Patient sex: M
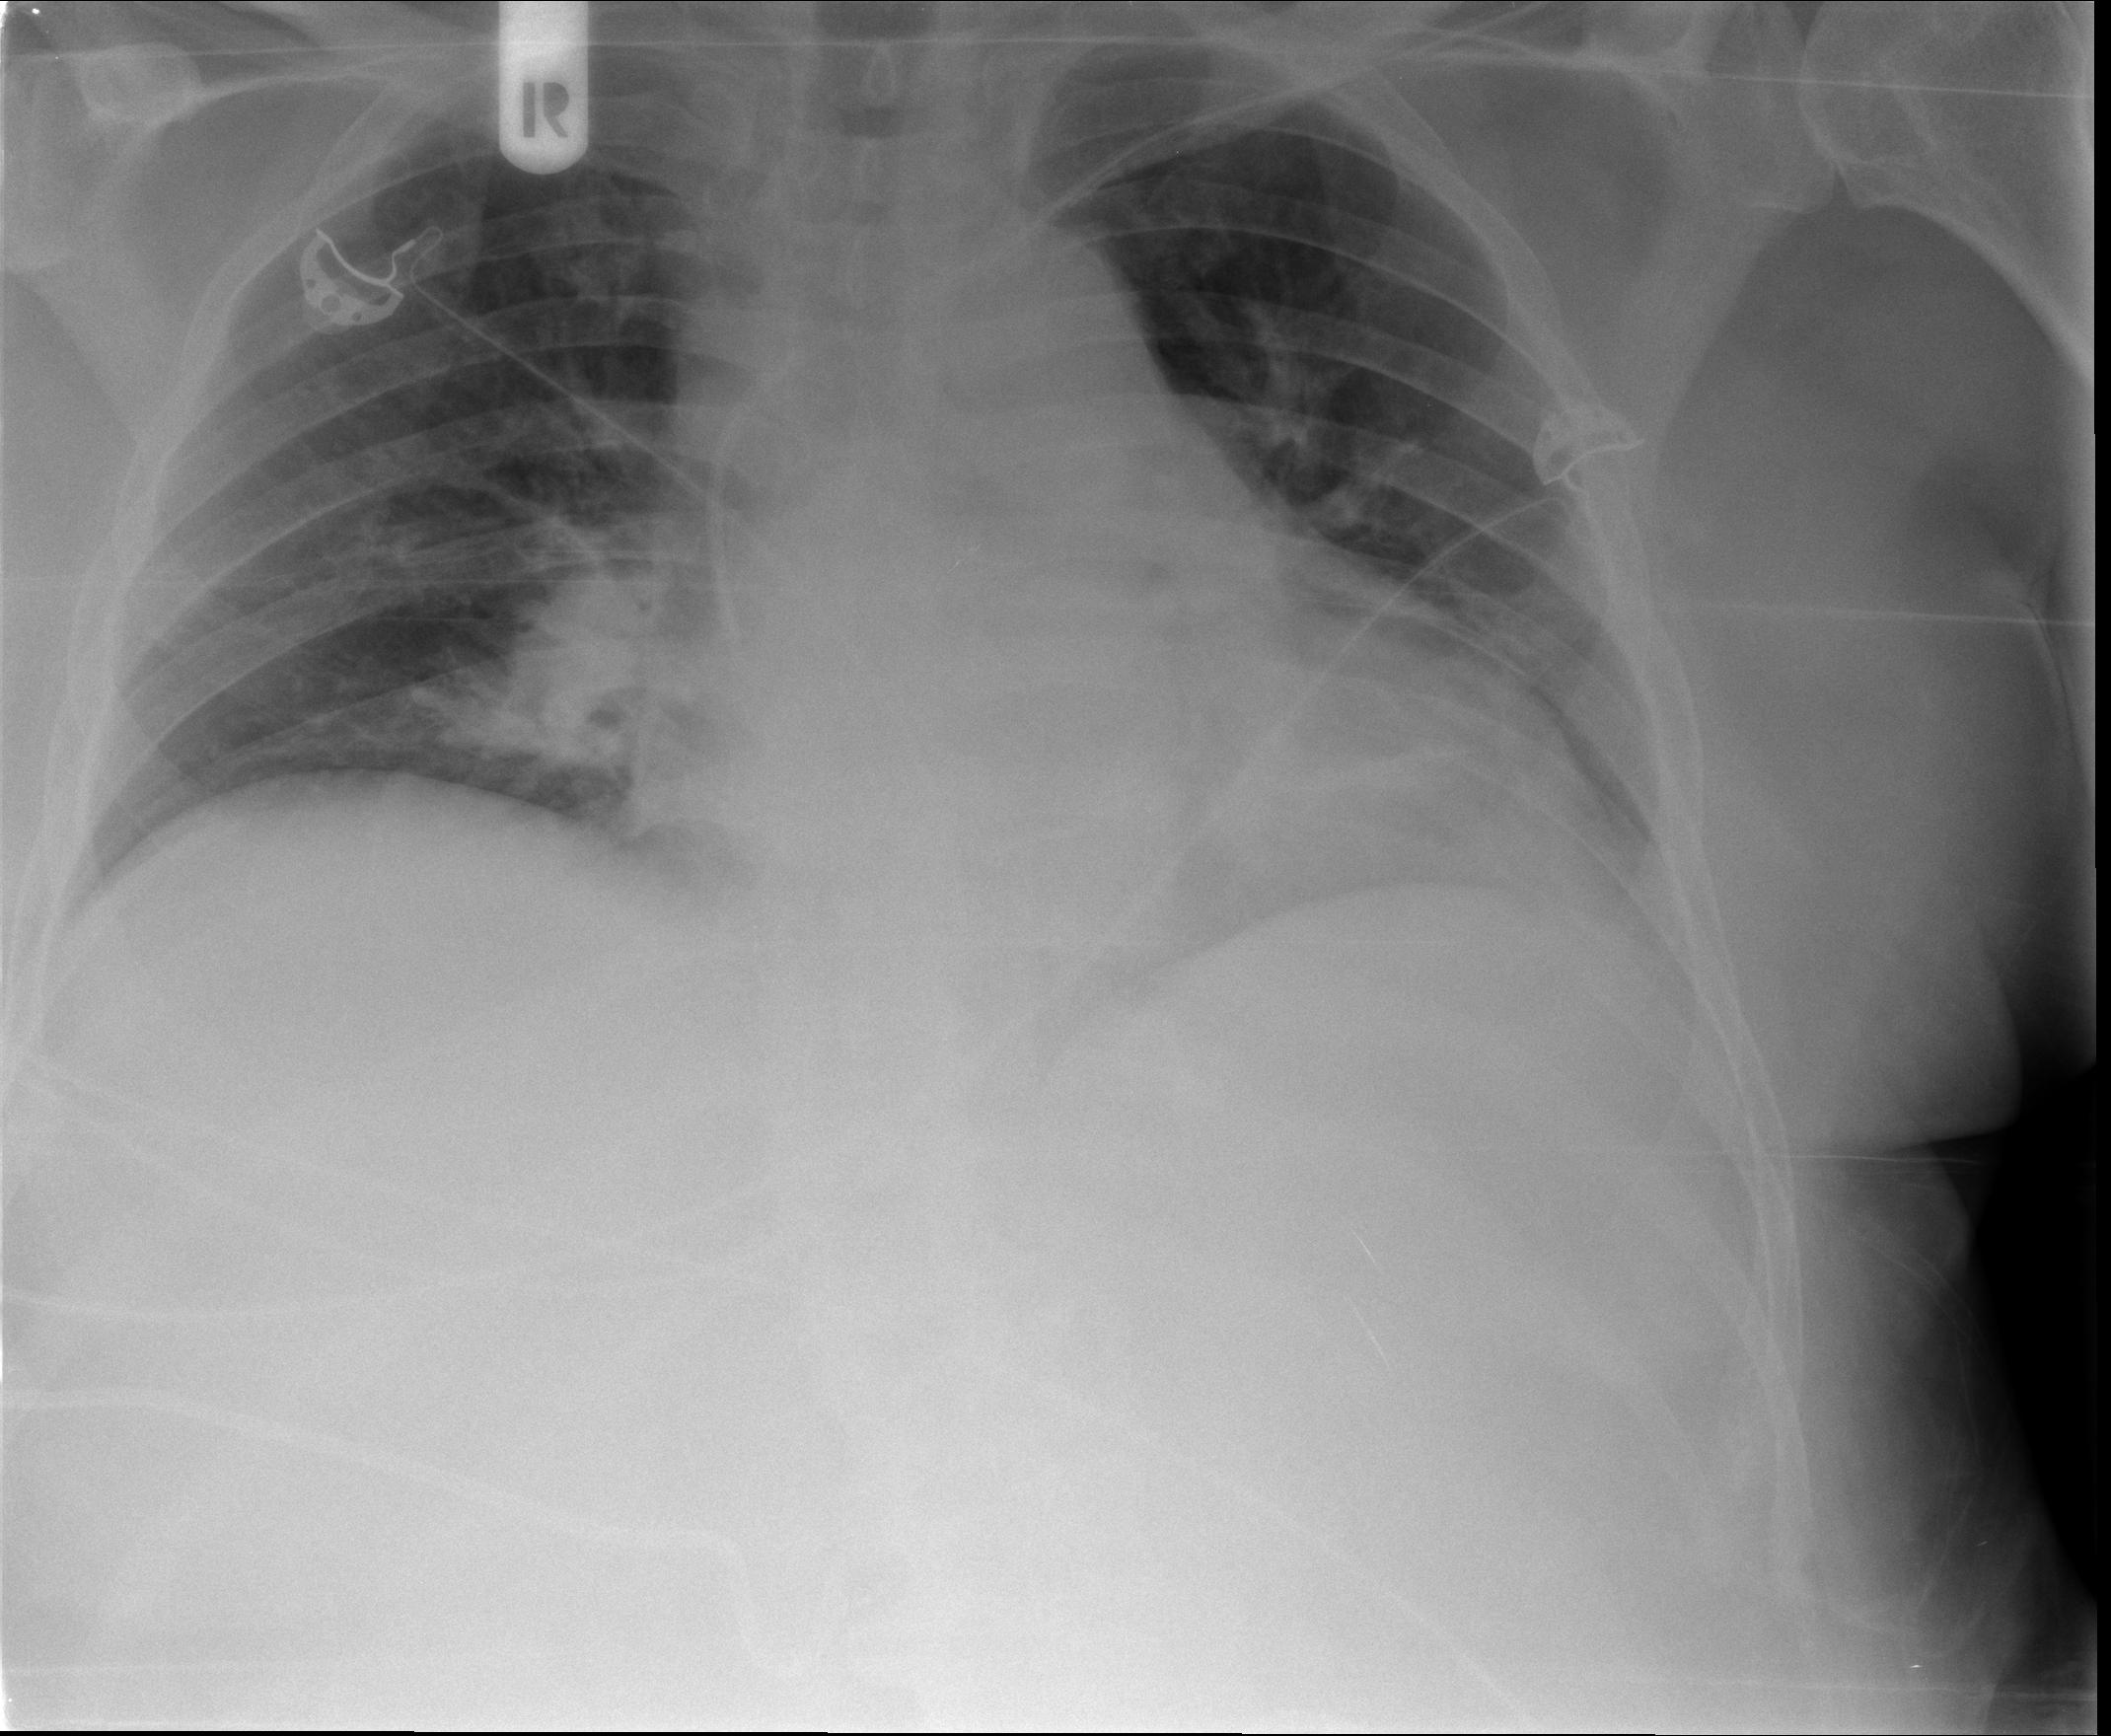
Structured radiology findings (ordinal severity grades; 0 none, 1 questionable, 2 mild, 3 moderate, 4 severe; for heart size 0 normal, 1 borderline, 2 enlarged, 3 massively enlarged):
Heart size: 3
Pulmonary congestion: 2
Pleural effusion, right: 0
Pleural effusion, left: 1
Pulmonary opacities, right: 0
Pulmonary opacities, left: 0
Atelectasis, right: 0
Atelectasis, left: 0